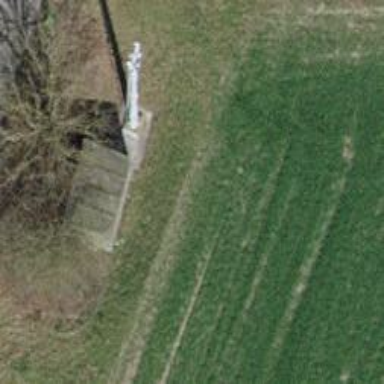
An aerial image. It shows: Mast tower used for communication.